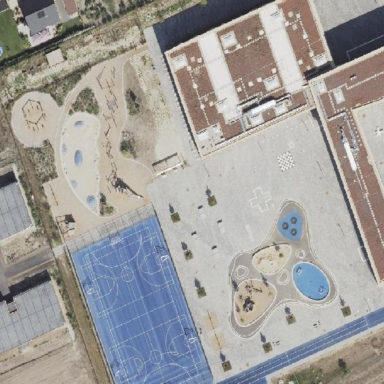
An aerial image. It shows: School.